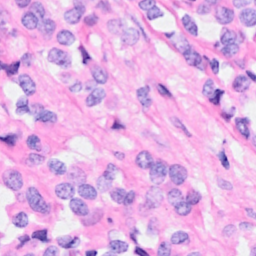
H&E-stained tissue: Breast